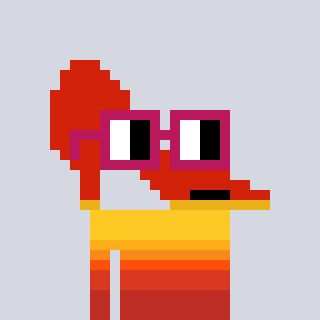
a pixel art character with square dark red glasses, a highheel-shaped head and a grayscale-colored body on a cool background